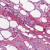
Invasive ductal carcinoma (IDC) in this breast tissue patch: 0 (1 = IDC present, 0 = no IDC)